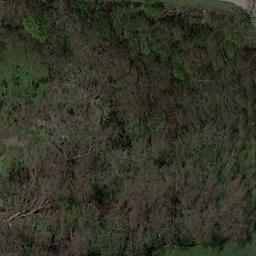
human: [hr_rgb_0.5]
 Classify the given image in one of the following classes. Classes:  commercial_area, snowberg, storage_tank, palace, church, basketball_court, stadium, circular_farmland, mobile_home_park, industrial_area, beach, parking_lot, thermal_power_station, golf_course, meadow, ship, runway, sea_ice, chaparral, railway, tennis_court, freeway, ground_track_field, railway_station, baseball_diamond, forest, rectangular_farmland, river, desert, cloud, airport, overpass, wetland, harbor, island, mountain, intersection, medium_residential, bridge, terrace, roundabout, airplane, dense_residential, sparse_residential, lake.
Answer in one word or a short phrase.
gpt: forest